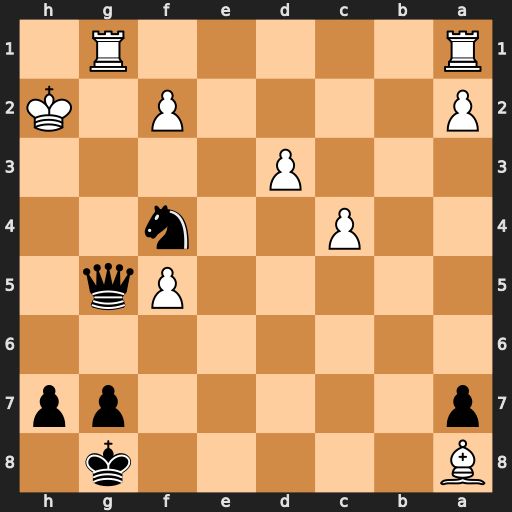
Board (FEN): B5k1/p5pp/8/5Pq1/2P2n2/3P4/P4P1K/R5R1
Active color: b
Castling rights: -
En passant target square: -
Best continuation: Qh4#